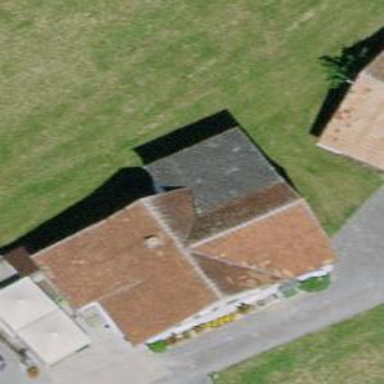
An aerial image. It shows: Farm building.